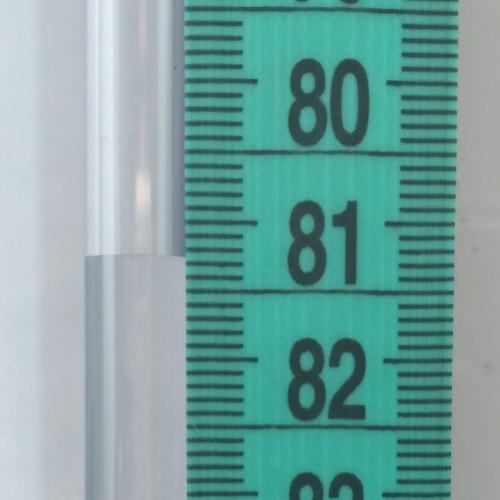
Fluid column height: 81.3 cm